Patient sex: M
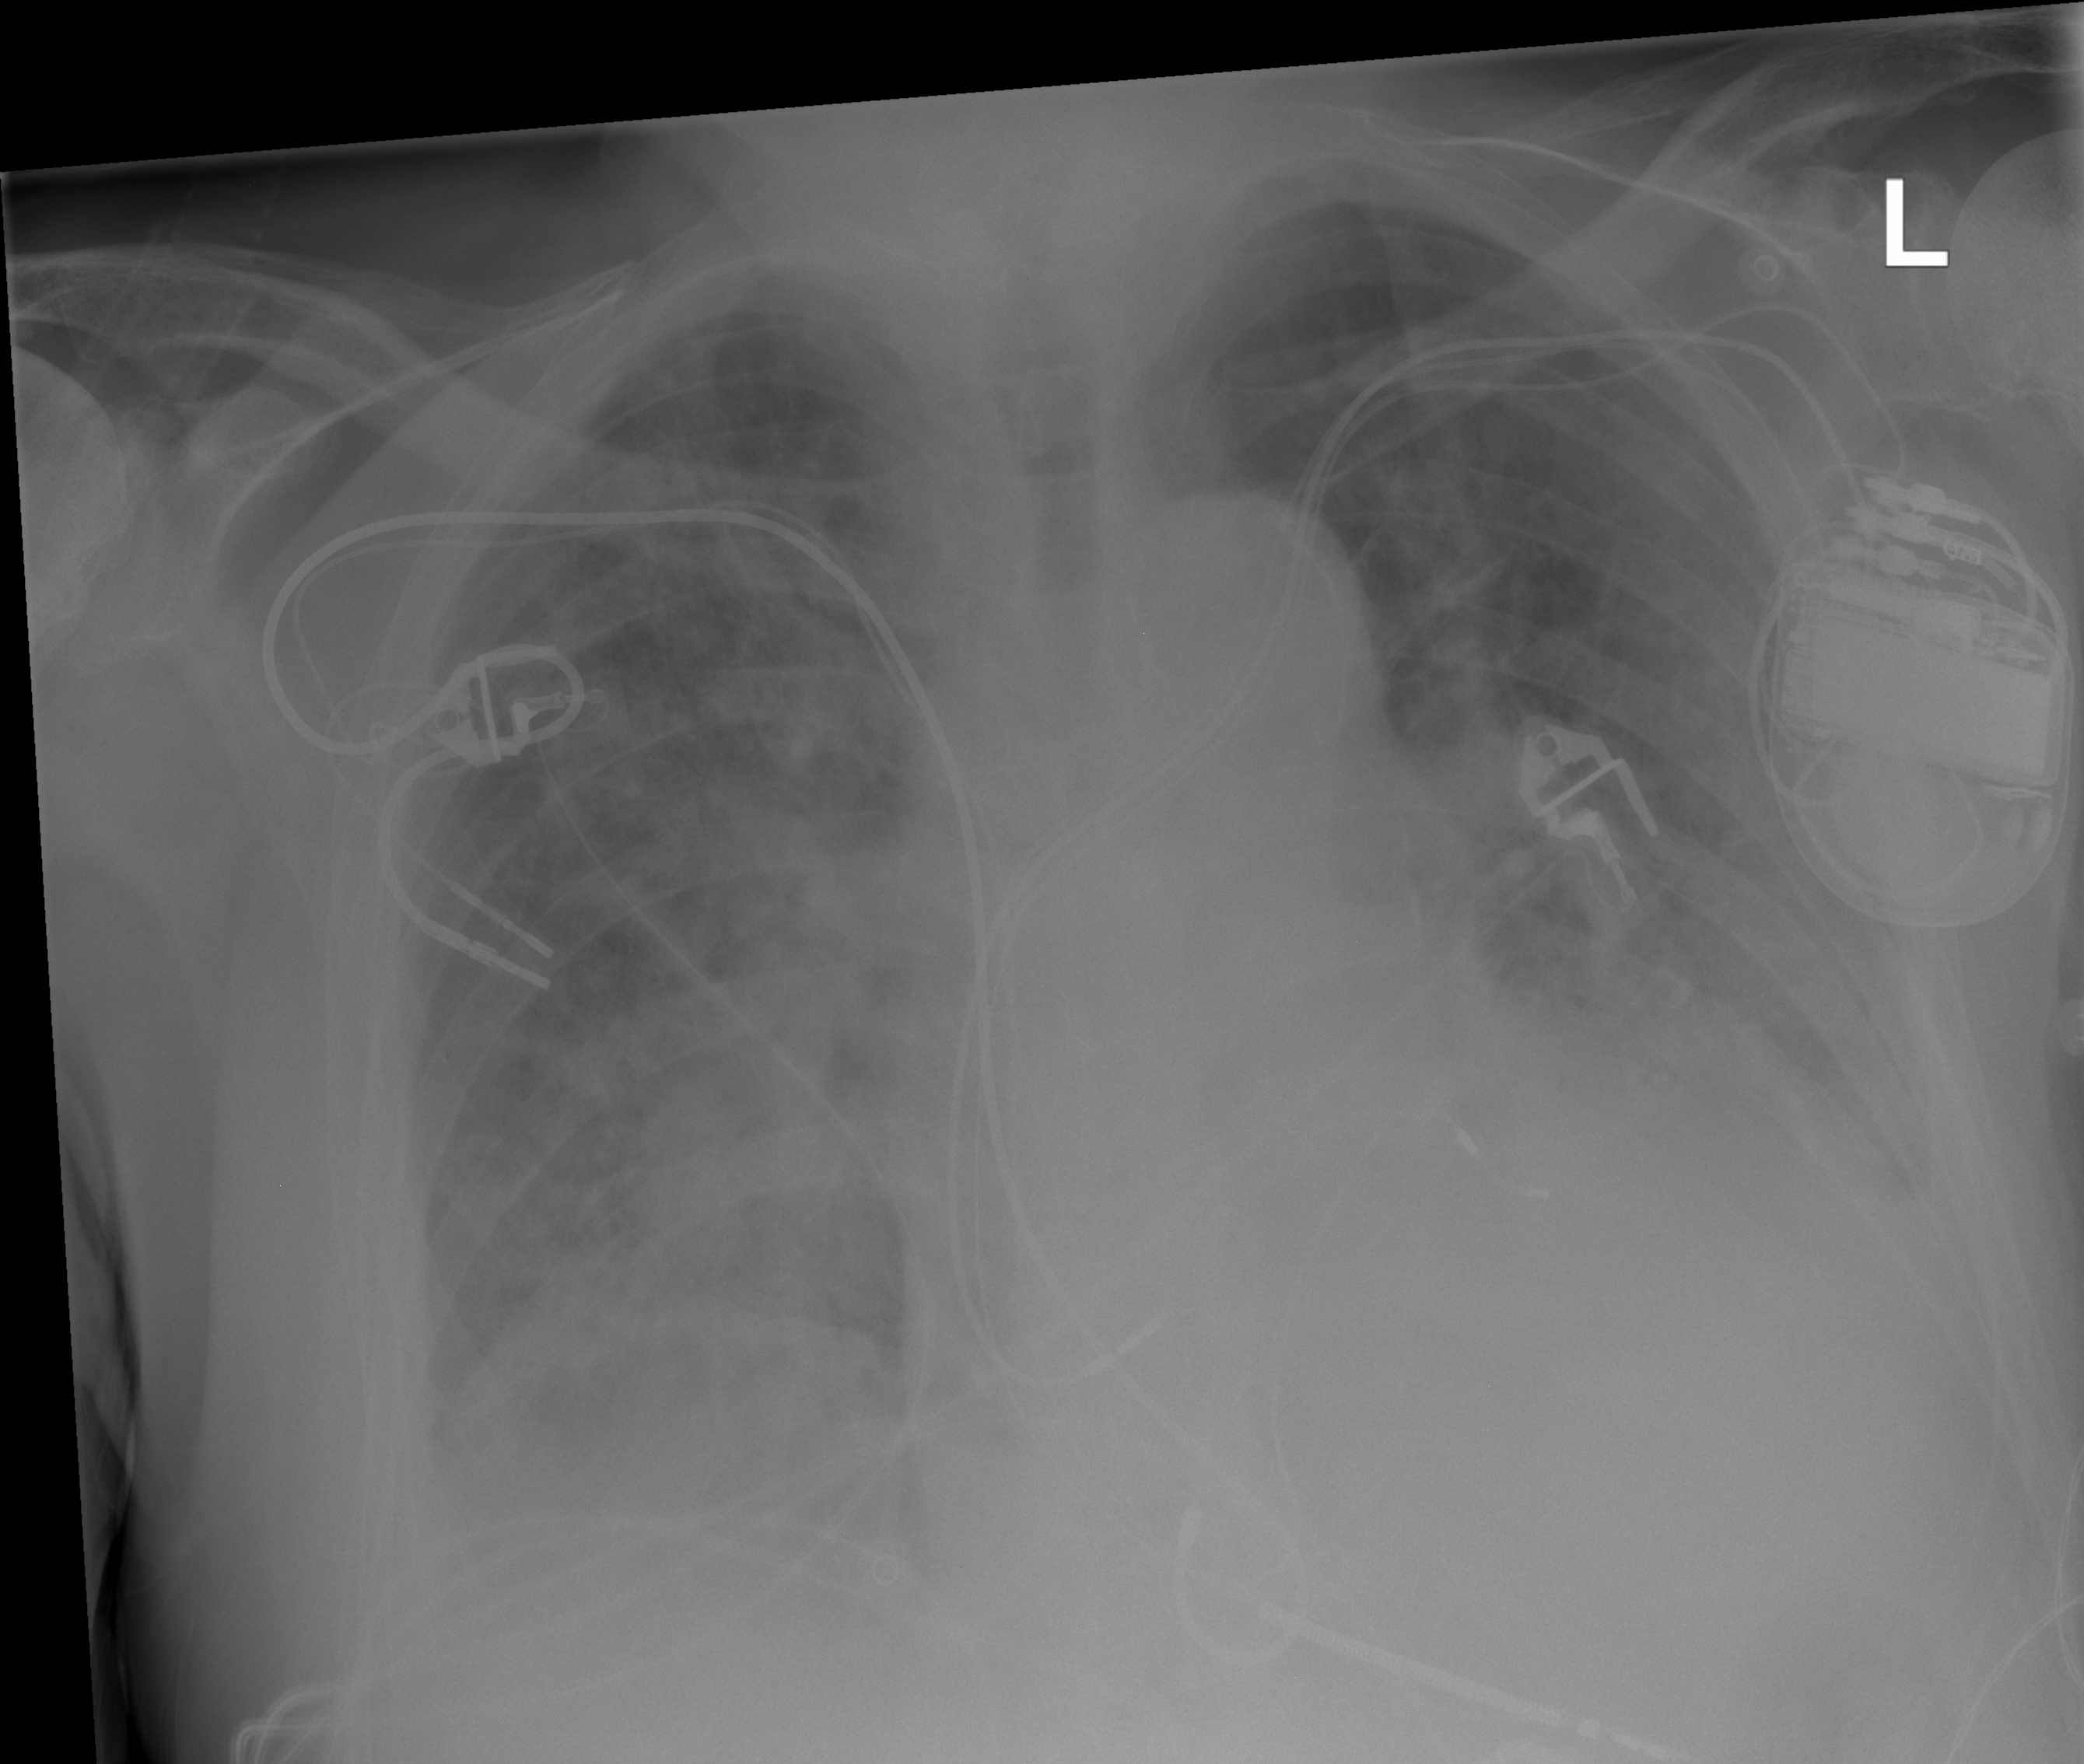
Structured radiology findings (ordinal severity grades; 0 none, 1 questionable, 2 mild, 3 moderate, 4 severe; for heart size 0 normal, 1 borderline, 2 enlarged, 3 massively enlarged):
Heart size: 2
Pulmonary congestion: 3
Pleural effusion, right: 2
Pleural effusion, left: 3
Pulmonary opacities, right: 3
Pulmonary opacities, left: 2
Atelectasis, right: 3
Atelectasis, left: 3